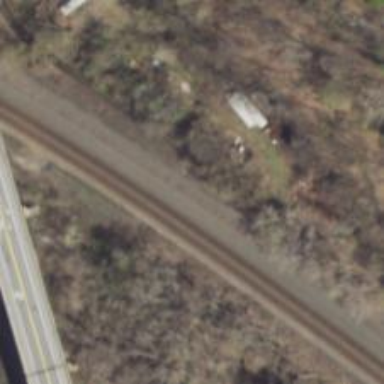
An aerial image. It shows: Railway siding with rails.